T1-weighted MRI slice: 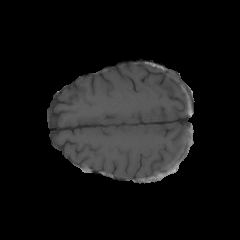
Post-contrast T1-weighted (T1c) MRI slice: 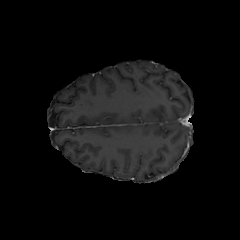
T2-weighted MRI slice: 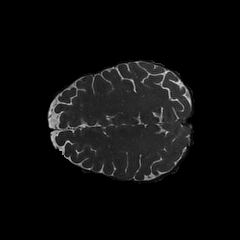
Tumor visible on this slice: no